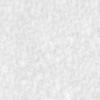
Label: no_change